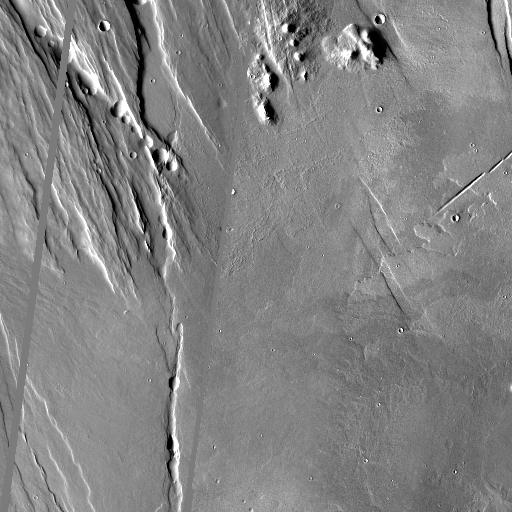
Crater classes present: Background, Other, Buried, Secondary